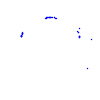
Particle: proton